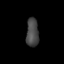
Tissue: lung
Cell type: Endothelial cells
Senescence score: 0.2386
Nuclear area (px): 348
Mean DAPI intensity: 71.336